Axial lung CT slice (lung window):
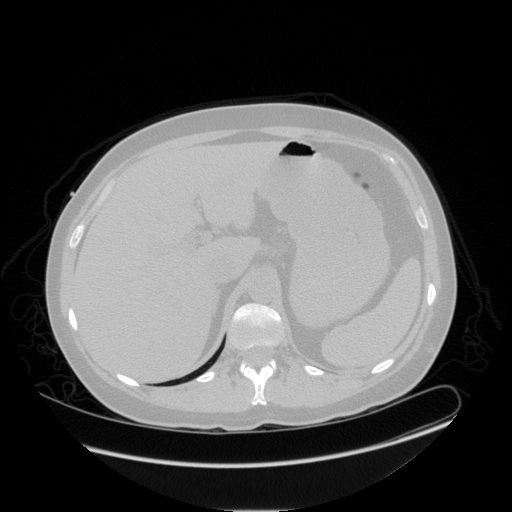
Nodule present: no